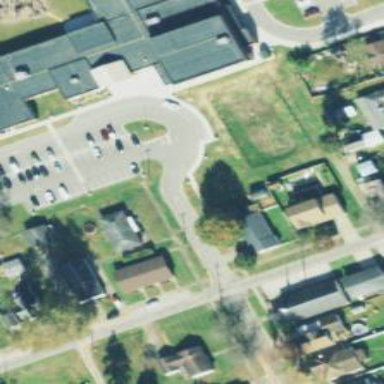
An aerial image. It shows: Footway.